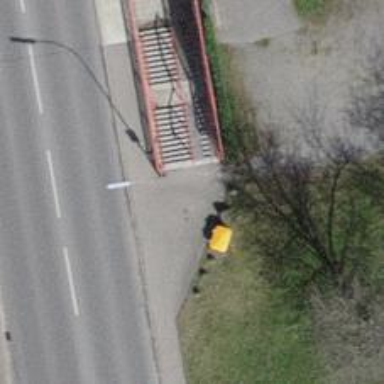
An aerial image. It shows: Road with steps.